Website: apple
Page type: payment
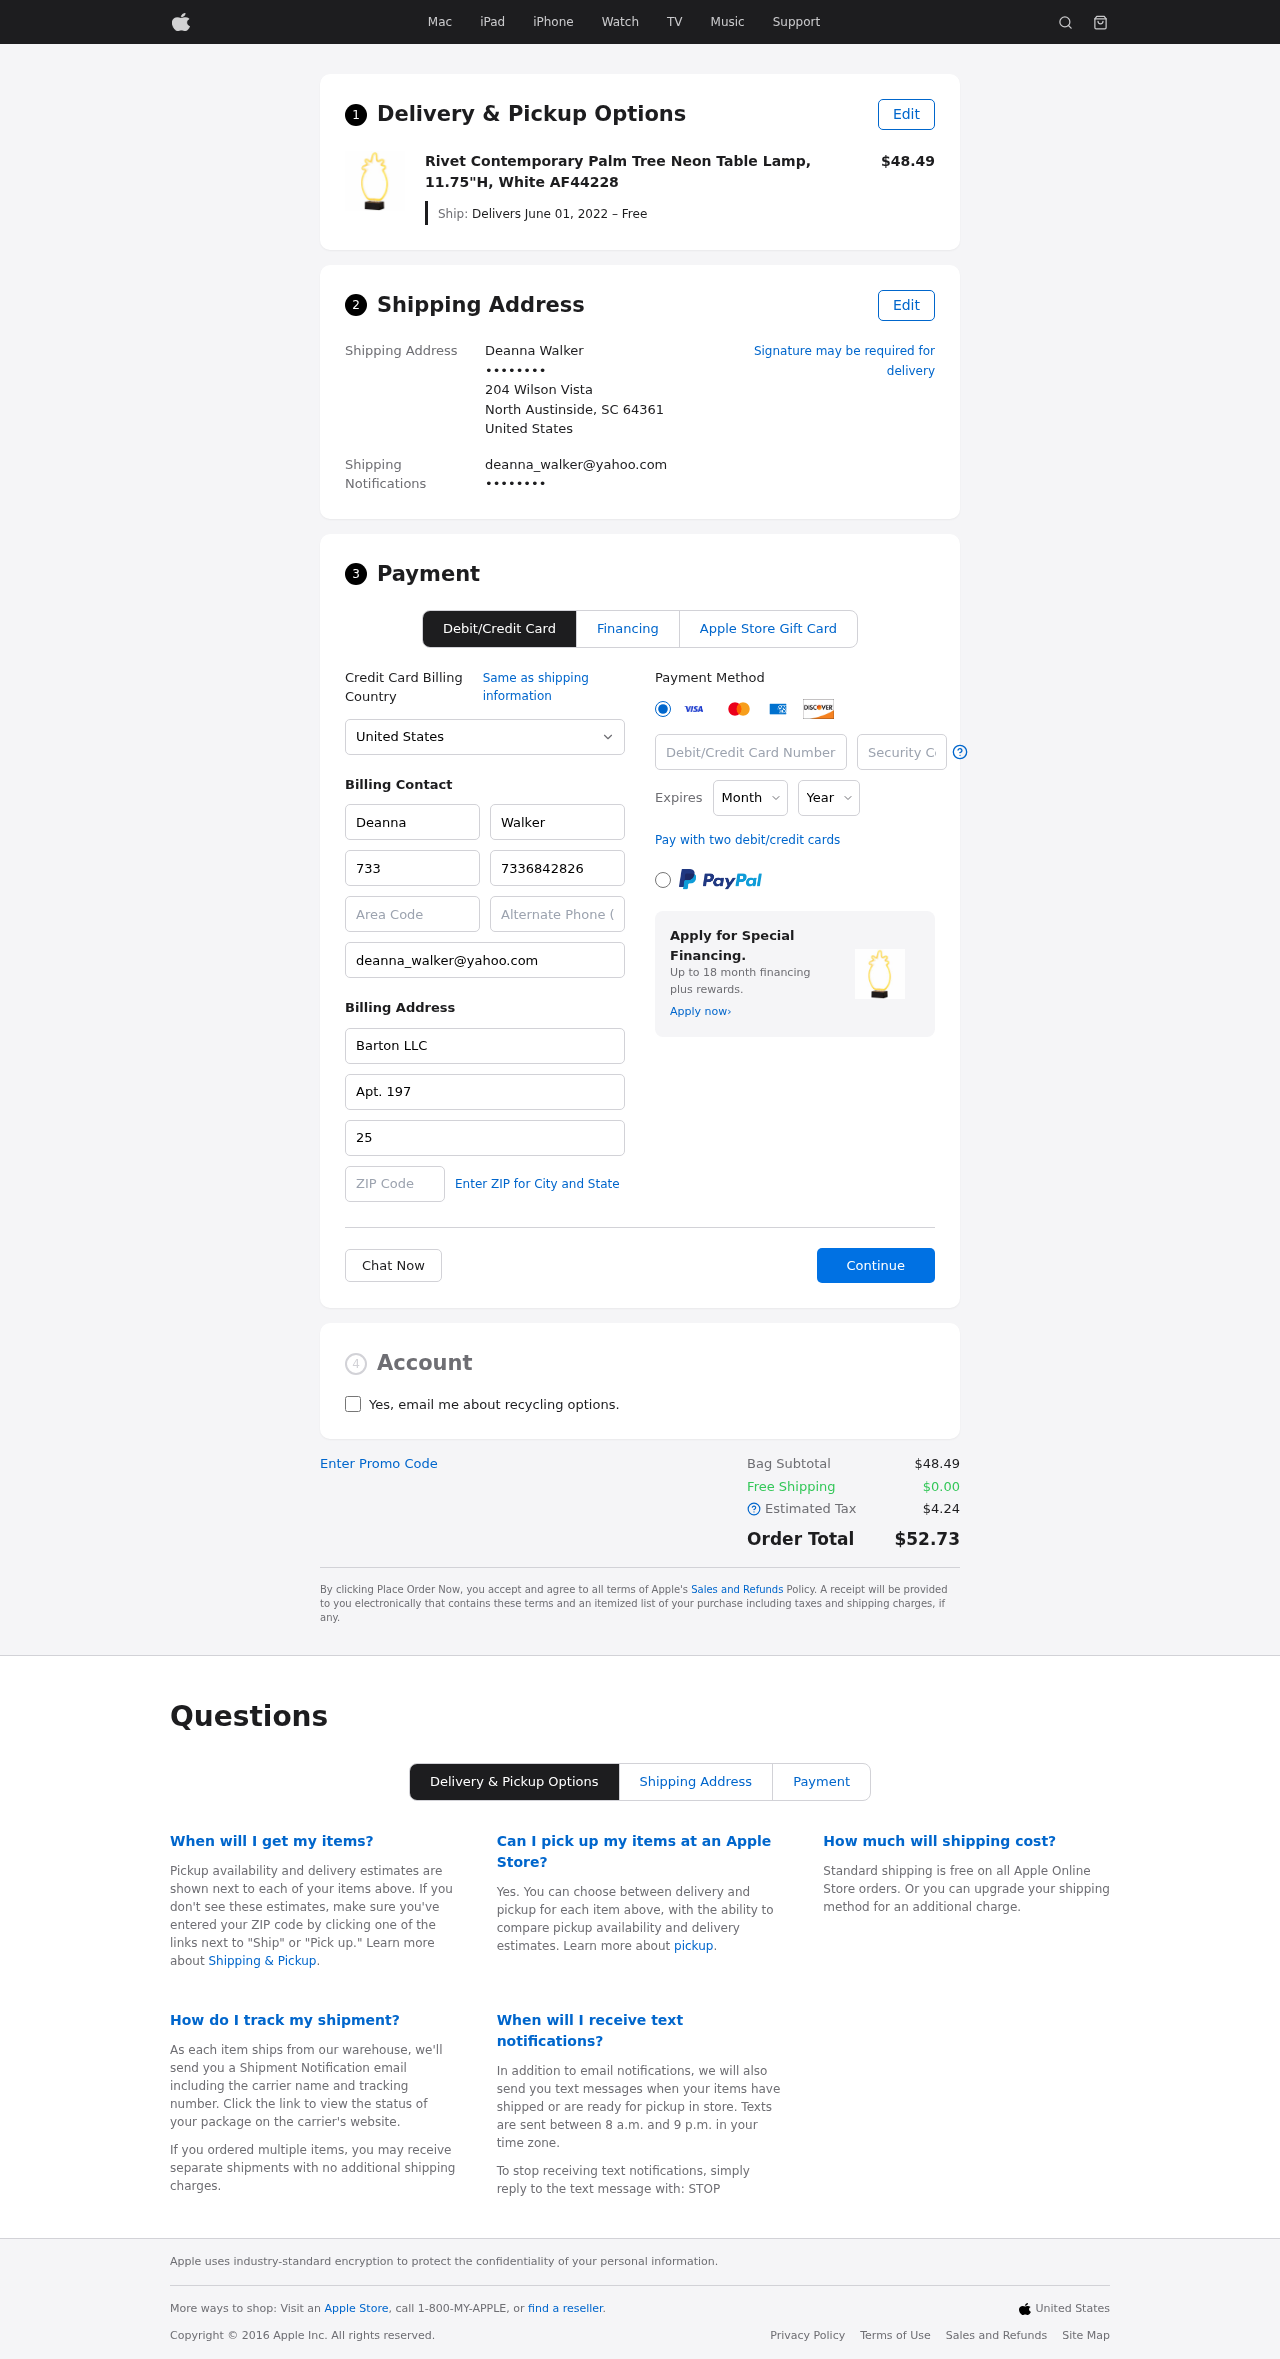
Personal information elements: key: PII_CARD_CVV
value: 708
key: PII_CARD_EXPIRY_MONTH
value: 06
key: PII_CARD_EXPIRY_YEAR
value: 26
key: PII_CARD_NUMBER
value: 6507 1658 5142 1780
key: PII_CITY_STATE_ZIP
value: North Austinside, SC 64361
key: PII_COMPANY
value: Barton LLC
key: PII_COUNTRY
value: United States
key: PII_EMAIL
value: deanna_walker@yahoo.com
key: PII_EMAIL2
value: deanna_walker@yahoo.com
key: PII_FIRSTNAME
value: Deanna
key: PII_FULLNAME
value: Deanna Walker
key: PII_LASTNAME
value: Walker
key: PII_PHONE3
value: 7336842826
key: PII_PHONE_AREA
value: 733
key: PII_POSTCODE2
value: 79102
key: PII_SECURITY_CODE
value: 25VM
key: PII_STREET
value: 204 Wilson Vista
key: PII_STREET2
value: Apt. 197
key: PII_PHONE
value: ••••••••
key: PII_PHONE2
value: ••••••••
Product elements: key: PRODUCT1_NAME
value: Rivet Contemporary Palm Tree Neon Table Lamp, 11.75"H, White AF44228
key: PRODUCT1_PRICE
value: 48.49
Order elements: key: ORDER_DELIVERY_DATE
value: Delivers June 01, 2022 – Free
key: ORDER_SUBTOTAL
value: $48.49
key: ORDER_SHIPPING_COST
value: $0.00
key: ORDER_TAX
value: $4.24
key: ORDER_TOTAL
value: $52.73